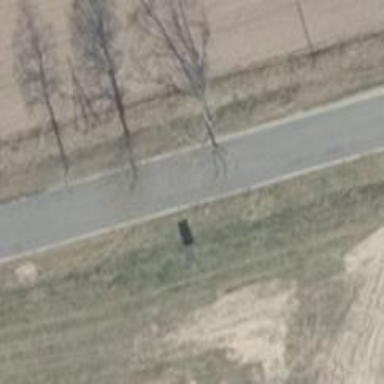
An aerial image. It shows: Secondary road with asphalt surface.